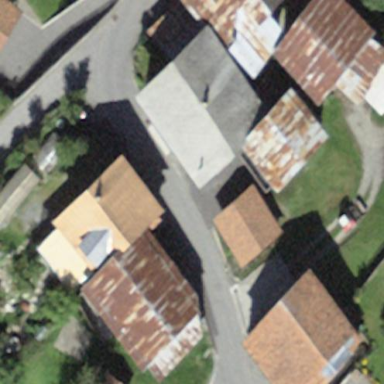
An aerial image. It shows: Shed.